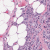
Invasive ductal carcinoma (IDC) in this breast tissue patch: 1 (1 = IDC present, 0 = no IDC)